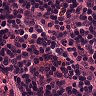
Metastatic tissue present: no